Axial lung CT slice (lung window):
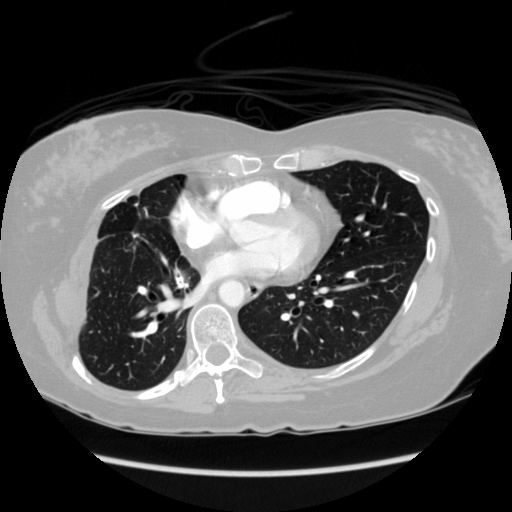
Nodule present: no